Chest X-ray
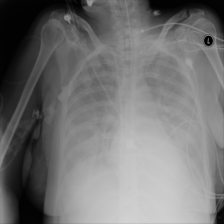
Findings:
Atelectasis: negative
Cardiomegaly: negative
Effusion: negative
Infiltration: negative
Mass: negative
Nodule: negative
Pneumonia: negative
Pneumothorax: negative
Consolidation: positive
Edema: negative
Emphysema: negative
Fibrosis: negative
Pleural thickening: negative
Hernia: negative